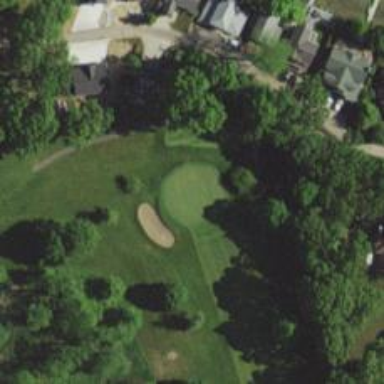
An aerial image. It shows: Golf hole.